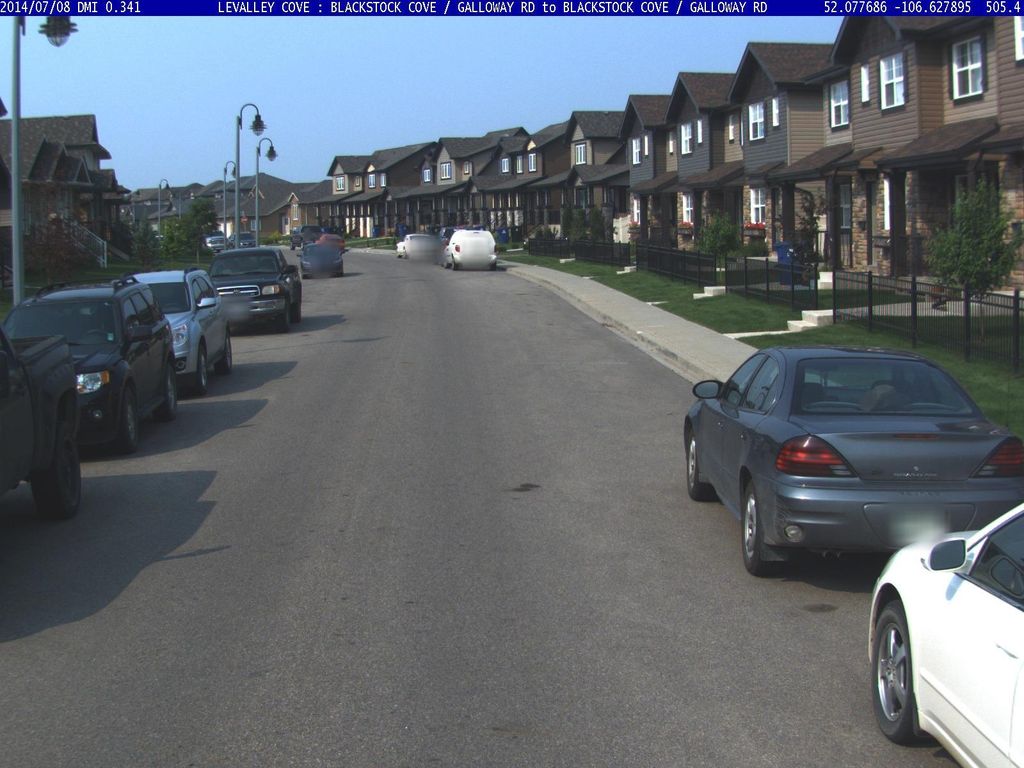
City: saskatoon